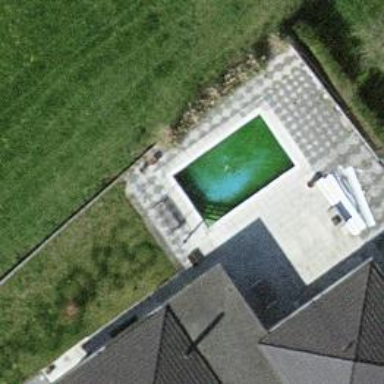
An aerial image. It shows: Swimming pool located in leisure land.